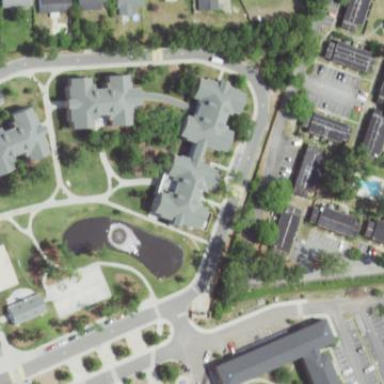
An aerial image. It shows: Dormitory building.